Field crop: maize
Growth stage: 2
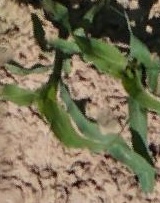
Species: maize